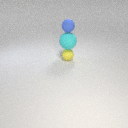
small blue rubber sphere above small yellow rubber sphere